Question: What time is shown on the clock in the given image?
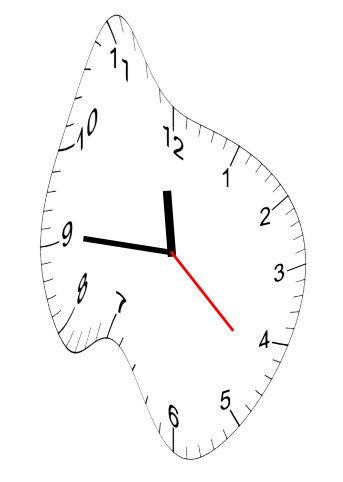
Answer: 11:45:22